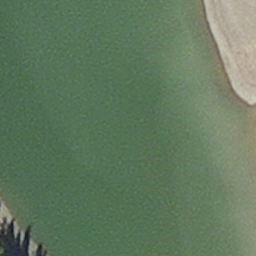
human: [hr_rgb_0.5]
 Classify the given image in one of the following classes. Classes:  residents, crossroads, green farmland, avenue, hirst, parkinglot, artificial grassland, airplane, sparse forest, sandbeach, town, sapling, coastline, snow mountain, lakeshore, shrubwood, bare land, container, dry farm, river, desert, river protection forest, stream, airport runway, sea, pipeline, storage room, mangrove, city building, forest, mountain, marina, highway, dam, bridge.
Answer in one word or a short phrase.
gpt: hirst